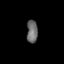
Tissue: lung
Cell type: Endothelial cells
Senescence score: 0.5475
Nuclear area (px): 246
Mean DAPI intensity: 105.671